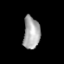
Tissue: lung
Cell type: Epithelial cells
Senescence score: 0.1718
Nuclear area (px): 530
Mean DAPI intensity: 167.872